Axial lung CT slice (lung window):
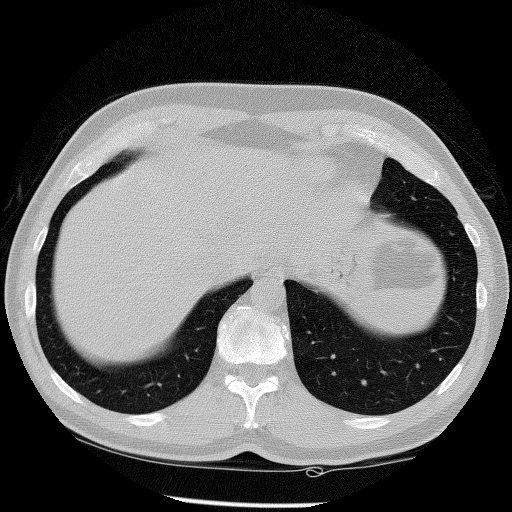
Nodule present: no